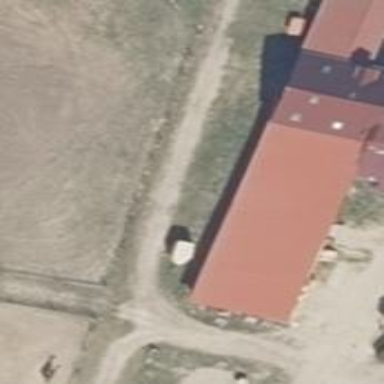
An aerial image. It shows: Farm auxiliary building.